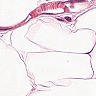
Metastatic tissue present: no